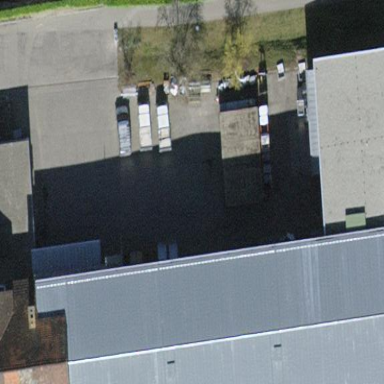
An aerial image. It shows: Industrial building.